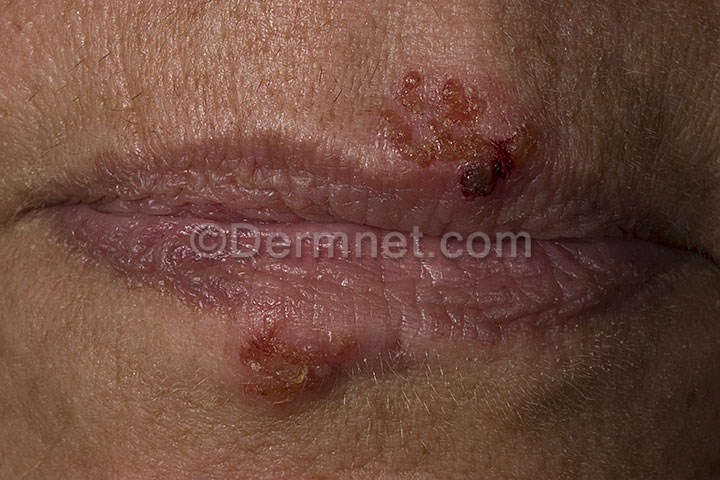
Disease: Warts Molluscum and other Viral Infections